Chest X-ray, AP view. Patient: 51 years old, sex F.
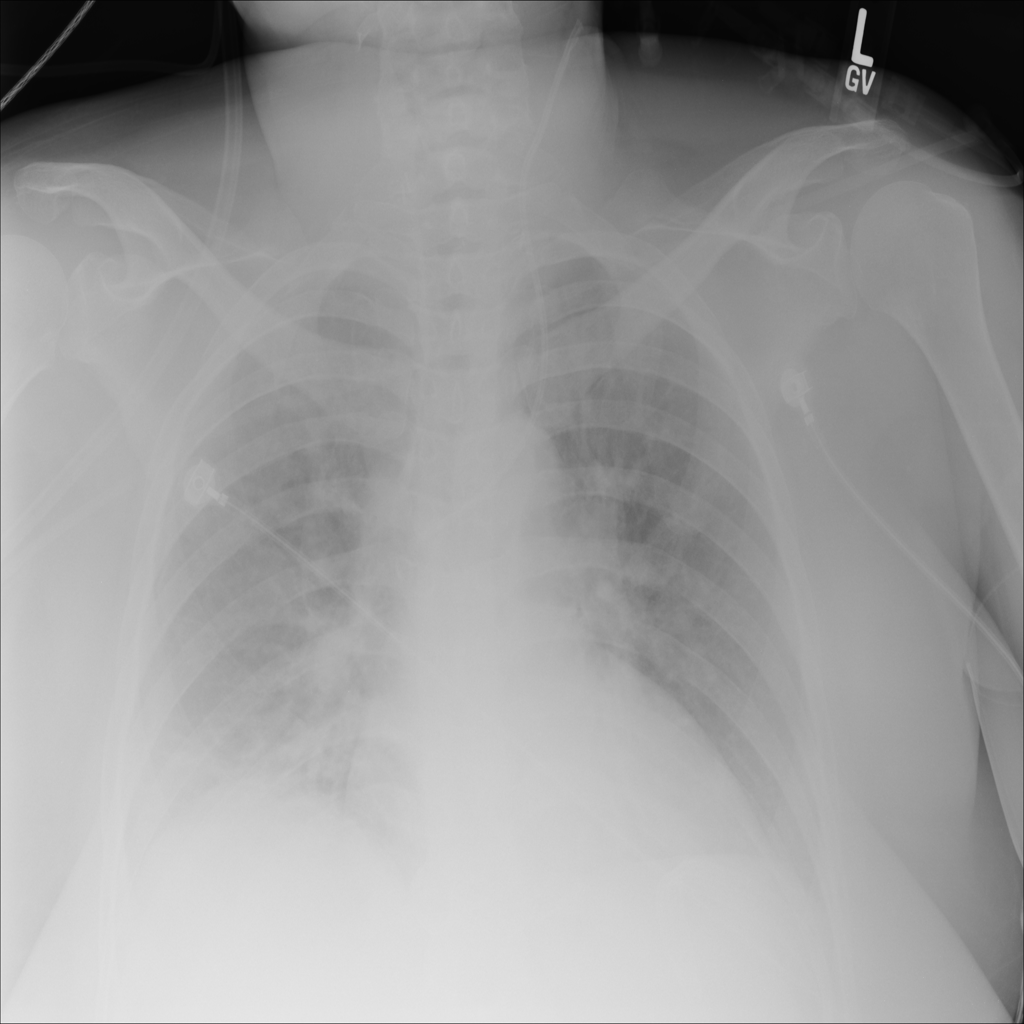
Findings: No Finding